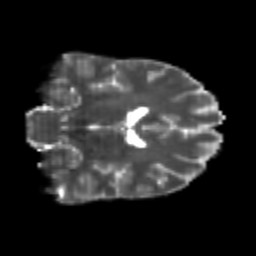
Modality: T2w
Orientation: coronal
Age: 25
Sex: female
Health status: healthy
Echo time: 0.074 s